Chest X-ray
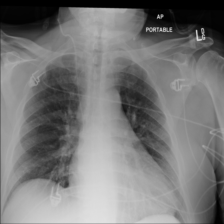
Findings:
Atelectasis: negative
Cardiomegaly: negative
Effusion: negative
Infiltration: negative
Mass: negative
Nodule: negative
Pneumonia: negative
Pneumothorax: negative
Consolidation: negative
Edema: negative
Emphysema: negative
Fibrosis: negative
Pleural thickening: negative
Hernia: negative